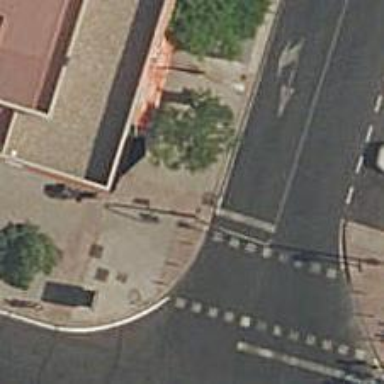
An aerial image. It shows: Bus stop with platform for public transport.